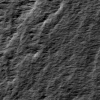
Atmospheric dust classification: not_dusty